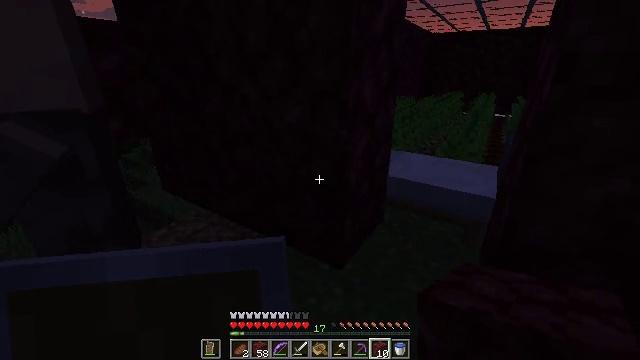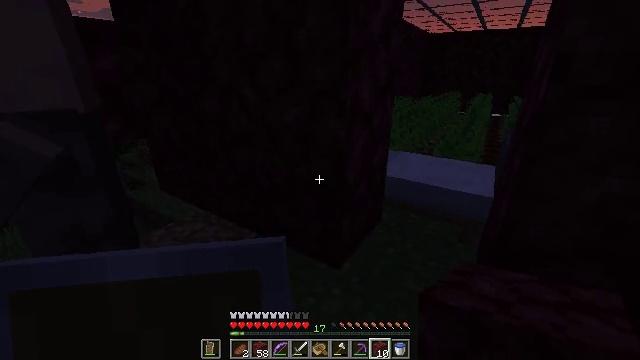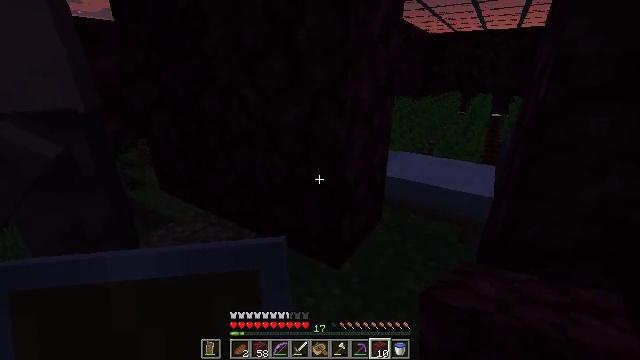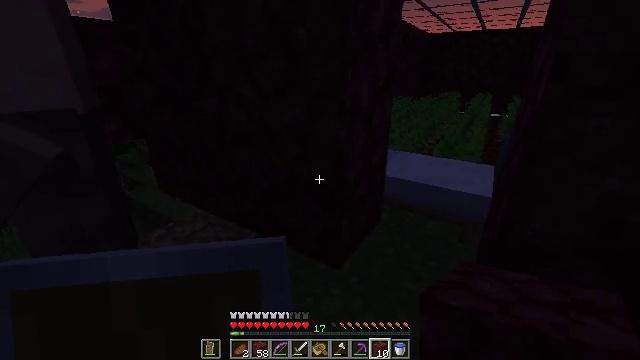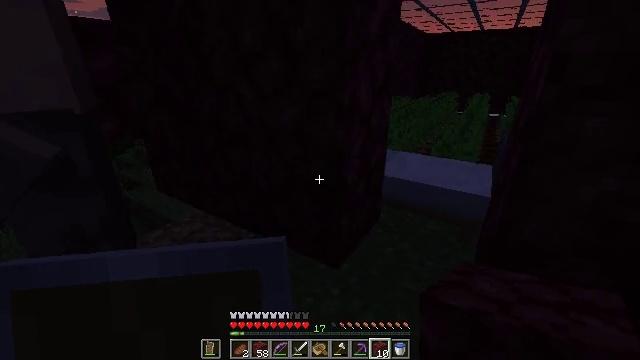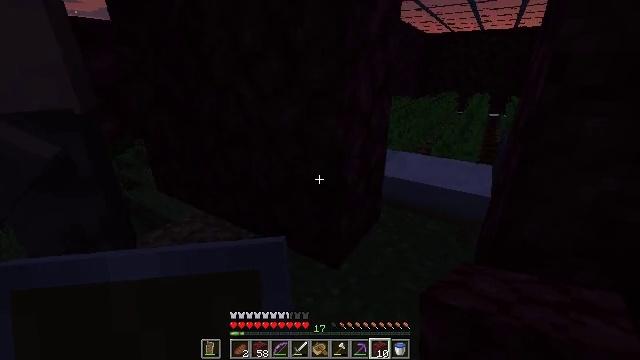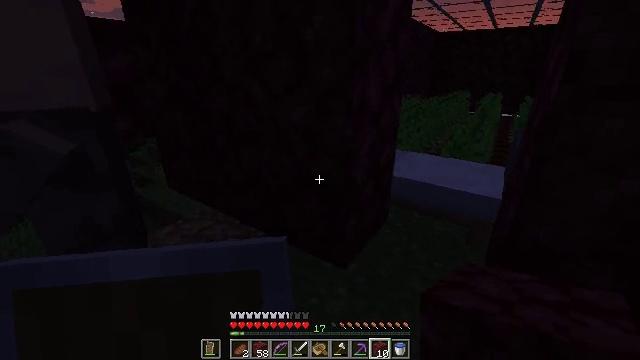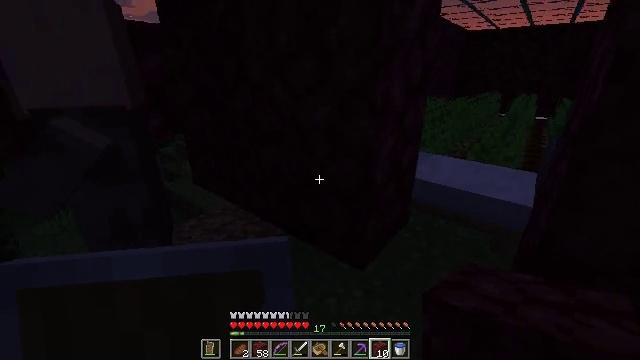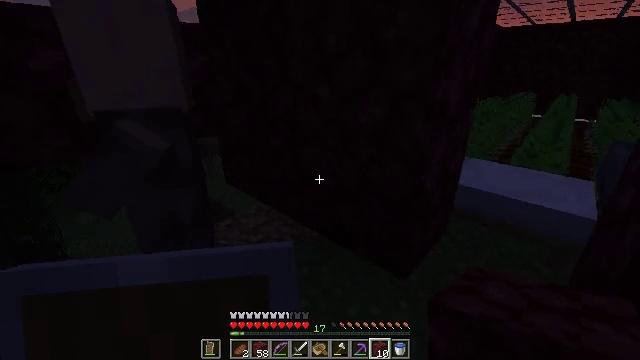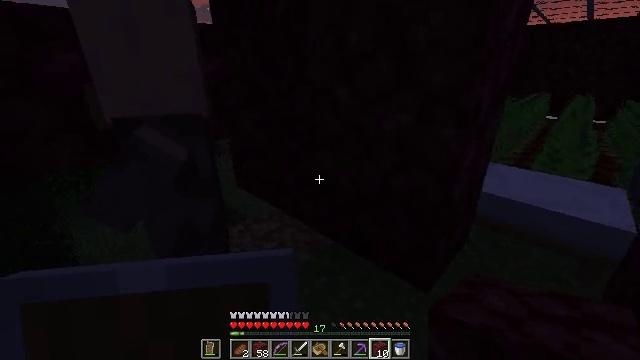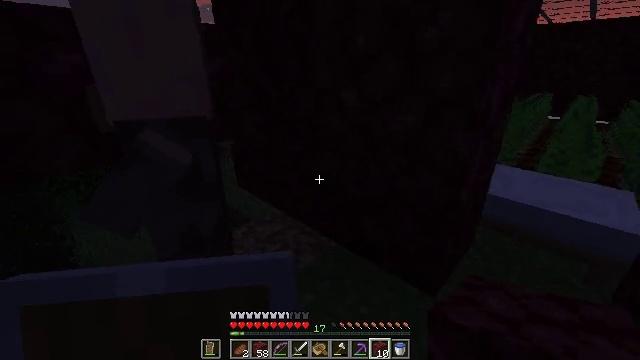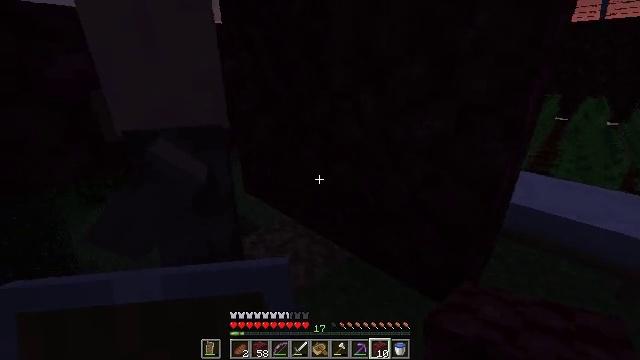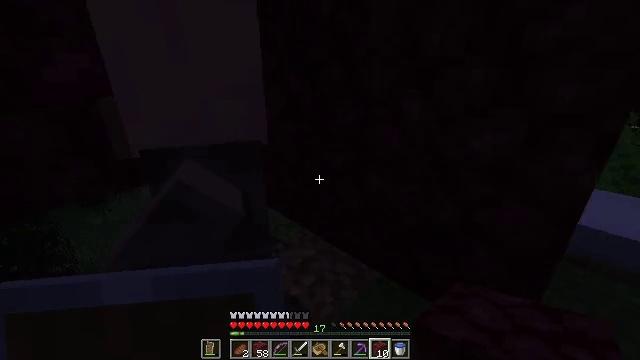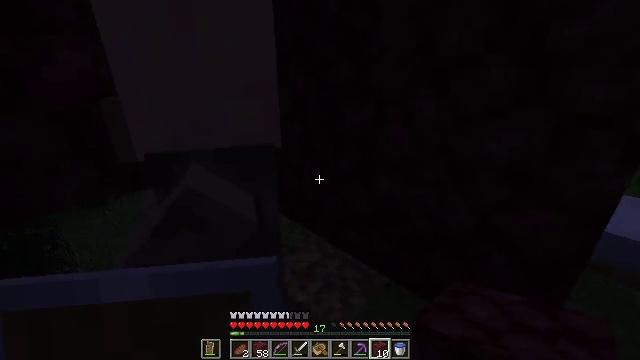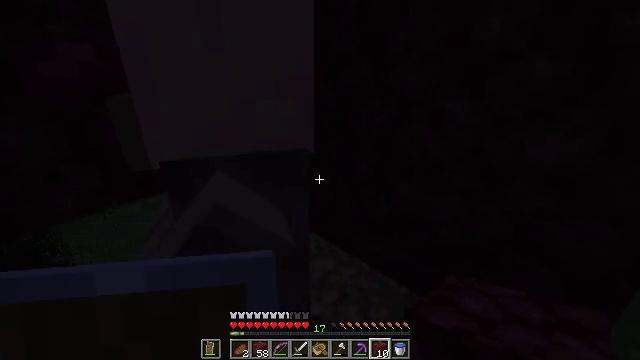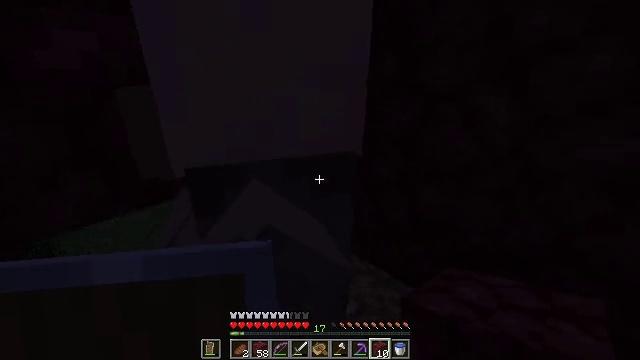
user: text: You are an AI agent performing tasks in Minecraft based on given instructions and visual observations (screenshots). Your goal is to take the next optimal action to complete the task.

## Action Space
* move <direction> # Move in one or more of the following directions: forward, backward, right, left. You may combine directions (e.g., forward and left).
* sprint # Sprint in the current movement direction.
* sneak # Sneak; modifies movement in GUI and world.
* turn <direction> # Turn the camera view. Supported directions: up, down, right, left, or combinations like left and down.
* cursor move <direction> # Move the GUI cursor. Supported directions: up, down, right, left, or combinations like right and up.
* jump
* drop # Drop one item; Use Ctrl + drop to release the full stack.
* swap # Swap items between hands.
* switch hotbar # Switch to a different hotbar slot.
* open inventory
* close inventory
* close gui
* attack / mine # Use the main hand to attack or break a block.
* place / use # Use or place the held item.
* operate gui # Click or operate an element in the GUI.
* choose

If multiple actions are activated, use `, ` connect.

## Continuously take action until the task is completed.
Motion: motion action
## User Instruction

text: Remove the white bed from its place.
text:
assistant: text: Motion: no_op
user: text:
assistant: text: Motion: no_op
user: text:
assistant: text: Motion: no_op
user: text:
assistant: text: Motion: no_op
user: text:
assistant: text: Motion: no_op
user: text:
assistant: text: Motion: turn left
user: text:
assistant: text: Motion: move left, turn left
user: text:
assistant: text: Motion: move forward and move left, turn left
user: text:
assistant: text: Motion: move forward and move left, turn left
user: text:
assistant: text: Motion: move forward and move left
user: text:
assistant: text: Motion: move forward and move left
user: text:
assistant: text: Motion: move forward and move left
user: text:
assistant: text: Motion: move forward and move left
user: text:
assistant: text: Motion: move forward and move left
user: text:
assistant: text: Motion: move forward and move left
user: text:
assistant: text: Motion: move forward and move left, turn right
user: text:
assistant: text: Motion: move forward and move left, turn right and down
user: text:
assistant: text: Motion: move forward and move left, turn right and down
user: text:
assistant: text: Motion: move forward and move left, turn right and down
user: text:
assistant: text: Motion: move forward and move left, turn right and down
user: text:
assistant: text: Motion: move forward and move left, turn right and down
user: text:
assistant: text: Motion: move forward, turn right
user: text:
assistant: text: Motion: move forward, turn right
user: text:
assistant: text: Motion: move forward, turn right
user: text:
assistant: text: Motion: move forward and move right, turn right
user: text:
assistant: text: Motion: move forward and move right, turn right
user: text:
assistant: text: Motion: move forward and move right
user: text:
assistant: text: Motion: move forward and move right
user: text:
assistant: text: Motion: turn left
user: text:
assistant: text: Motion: turn left